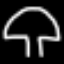
Label: mushroom